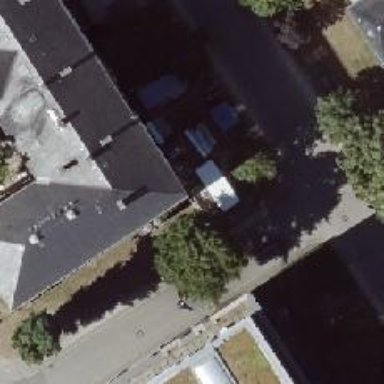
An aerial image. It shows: View of roof edge.